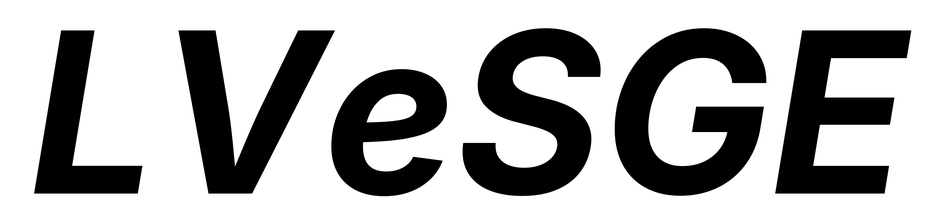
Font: Inter-Italic_Bold_Italic